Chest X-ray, PA view. Patient: 30 years old, sex M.
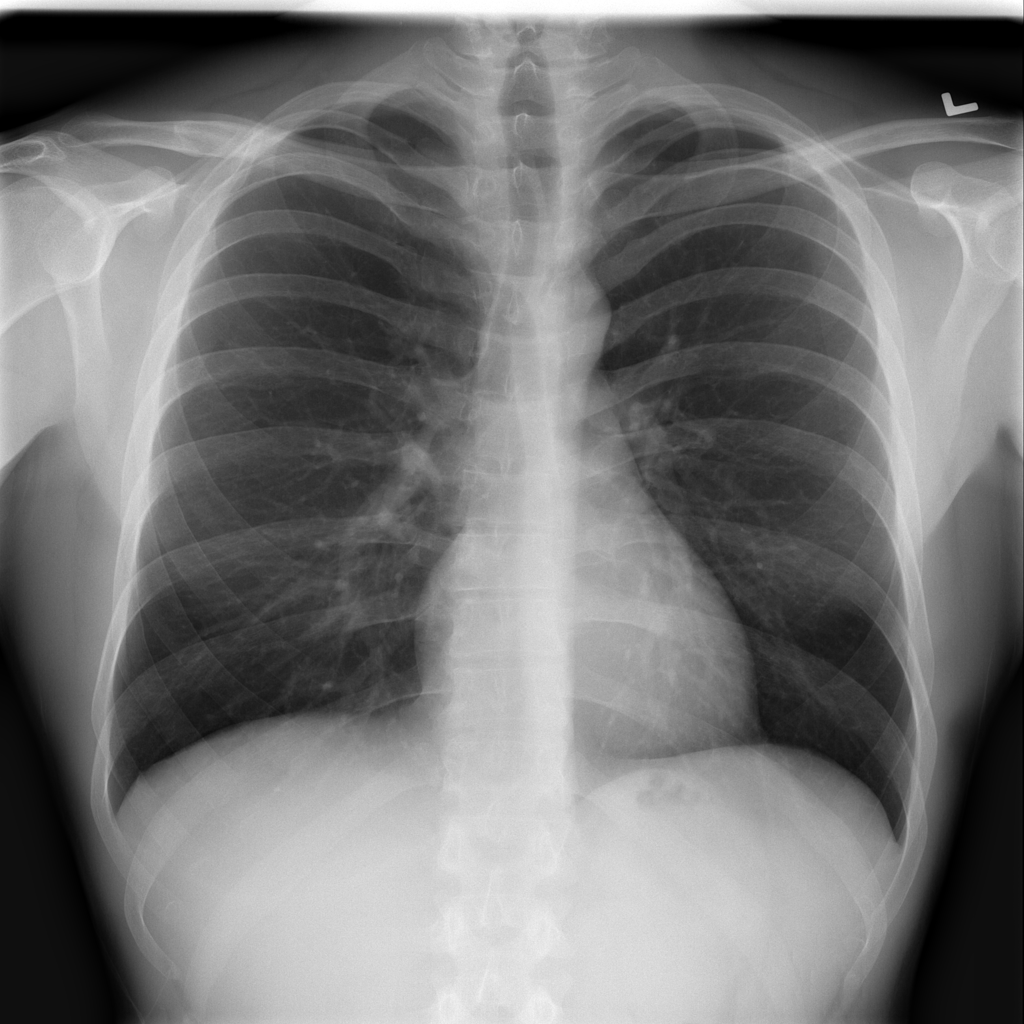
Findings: No Finding